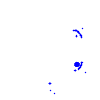
Particle: proton